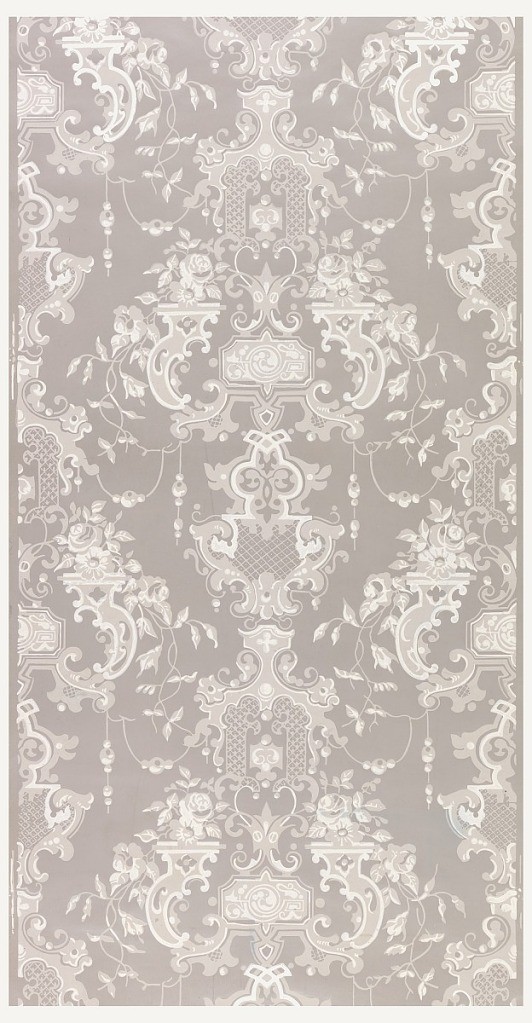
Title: Sidewall
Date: ca. 1840
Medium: Block-printed
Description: Renaissance Revival style in shades of gray. Original document for "Minuet".